Question: I am trying to build an application that generates a custom list item which will be displayed on the screen dynamicly(like contact list update), and have the following code which works pretty well on both IE and Firefox.
'''
<html>
<head>
<style type="text/css">
.divCss table{
width:100%;
height:130px;
}
.divCss {
width:100%;
height:100%;
border:solid 1px #c0c0c0;
background-color:#999000;
font-size:11px;
font-family:verdana;
color:#000;
}
.divCss table:hover{
background-color :#FF9900;
}
</style>
<script type="text/javascript" language="javascript">
var elementCounts = 0;
function myItemClicked(item)
{
alert("item clicked:"+item.id);
}
function createItem()
{
var pTag = document.createElement("p");
var tableTag = document.createElement("table");
tableTag.id = "" + (elementCounts++);
tableTag.setAttribute("border","1");
tableTag.setAttribute("cellpadding","5");
tableTag.setAttribute("width","100%");
tableTag.setAttribute("height","130px");
tableTag.onclick = function() {myItemClicked(this);};
var tBody = document.createElement("tbody");
var tr1Tag = document.createElement("tr");
var tdImageTag = document.createElement("td");
tdImageTag .setAttribute("width","100px");
tdImageTag .setAttribute("rowspan","2");
var imgTag = document.createElement("img");
imgTag.setAttribute("width","100px");
imgTag.setAttribute("height","100px");
imgTag.id = "avatar";
tdImageTag .appendChild(imgTag);
var tdTextTag= document.createElement("td");
tdTextTag.setAttribute("height","30%");
tdTextTag.setAttribute("nowrap","1");
tdTextTag.setAttribute("style","font-weight: bold; font-size: 20px;");
tdTextTag.id = "text";
tdTextTag.innerHTML = "text";
tr1Tag.appendChild(tdImageTag);
tr1Tag.appendChild(tdTextTag);
var tr2Tag = document.createElement("tr");
var tdAnotherTextTag = document.createElement("td");
tdAnotherTextTag.setAttribute("valign","top");
tdAnotherTextTag.id = "anotherText";
tdAnotherTextTag.innerHTML = "Another Text";
tr2Tag.appendChild(tdAnotherTextTag );
tBody.appendChild(tr1Tag);
tBody.appendChild(tr2Tag);
tableTag.appendChild(tBody);
tableTag.className ="divCss";
pTag.appendChild(tableTag);
document.getElementById("list").appendChild(pTag);
}
function clearList()
{
document.getElementById("list").innerHTML = "";
elementCounts = 0;
}
</script>
</head>
<body>
<input id="btn1" type="button" value="create item" onclick="createItem();" />
<input id="btn2" type="button" value="clear list" onclick="clearList();" />
<div id="list" class="divCss" style="overflow: scroll;"></div>
</body>
</html>
'''
This code generates a new table element on click of "create item" button and adds it inside a div element on the main page.
The table element is supposed to be like the following
'''
+---------------+--------------------+
| | Text |
| Image with | |
| rowspan of +--------------------|
| 2 | Another Text |
| | |
+---------------+--------------------+
'''
The above code does showup properly on firefox, however on IE, the rowspan is kinda ignored and the output looks like
'''
+---------------+--------------------+
| Image with | Text |
|rowspan ignored| |
|---------------+--------------------|
| Another Text | |
| | |
+---------------+--------------------+
'''
Can anyone help me why this must be happening? I also checked writing direct tags ( instead of using createElement and appendChild), and that works, but the dynamic generation seems to be problamatic. Am I doing anything worng here?
Also, after adding the generated table elements in the div element ( "list" ), there seems to be some gap between consecutive table elements and am not able to remove it even if i specify margin and padding as 0 in div tag.
Any help would be much appreciated.
Thanks.
Here is the output as expected: ( This works in jsfiddle as suggessted by Shadow Wizard ).
'''
+------------------------------------+
| List Element 1 |
+---------------+--------------------+
| | Text |
| Image with | |
| rowspan of +--------------------|
| 2 | Another Text |
| | |
+---------------+--------------------+
| List Element 2 |
+---------------+--------------------+
| | Text |
| Image with | |
| rowspan of +--------------------|
| 2 | Another Text |
| | |
+---------------+--------------------+
| List Element 3 |
+---------------+--------------------+
| | Text |
| Image with | |
| rowspan of +--------------------|
| 2 | Another Text |
| | |
+---------------+--------------------+
'''
Here is the output that i get on chrome, ie, firefox..
'''
+------------------------------------+
| List Element 1 |
+---------------+--------------------+
| | Text |
| Image with | |
| rowspan of +--------------------|
| 2 | Another Text |
| | |
+---------------+--------------------+
Gap
+------------------------------------+
| List Element 2 |
+---------------+--------------------+
| | Text |
| Image with | |
| rowspan of +--------------------|
| 2 | Another Text |
| | |
+---------------+--------------------+
Gap
+------------------------------------+
| List Element 3 |
+---------------+--------------------+
| | Text |
| Image with | |
| rowspan of +--------------------|
| 2 | Another Text |
| | |
+---------------+--------------------+
'''
Sorry for explaining things like this. I was not able to upload my snapshots. However, you can see the difference between jsfiddle and other browser effects by opening the page as html file in any browser.
EDIT (Shadow_Wizard) - here is the screenshot:
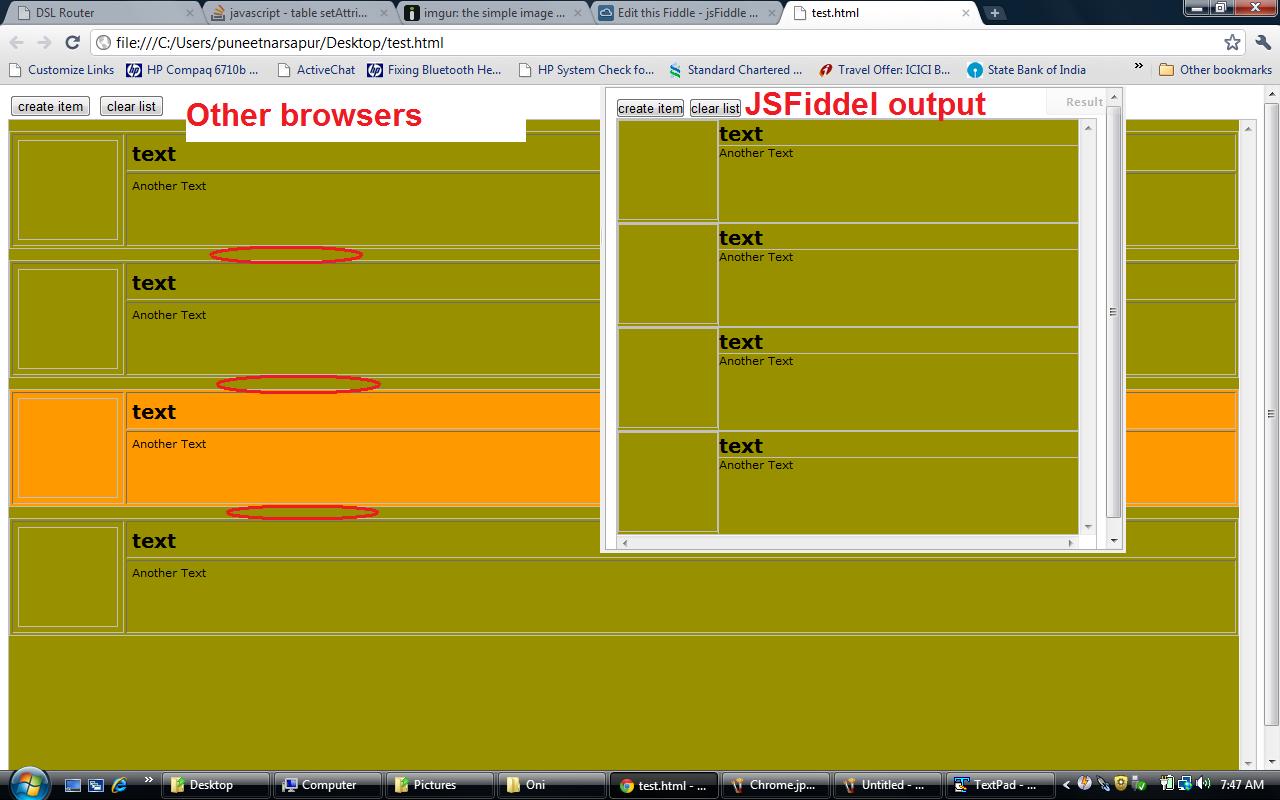
Answer: In IE, the 'attributes' are pretty limited and better be set "directly" and not via 'setAttribute'.
Try this instead:
'''
tdImageTag.rowSpan = 2;
'''
Same for width and height: those better be set as part of the 'style':
'''
imgTag.style.width = "100px";
imgTag.style.height = "100px";
'''
Edit: by gaps do you mean the parts marked with red circles?

Edit II: if you see difference between jsFiddle and your own file it might mean you're missing DOCTYPE declaration. Try adding this line on top of your code, above the '<html>' tag:
'''
<!DOCTYPE html PUBLIC "-//W3C//DTD XHTML 1.0 Transitional//EN" "http://www.w3.org/TR/xhtml1/DTD/xhtml1-transitional.dtd">
'''
jsFiddle is adding such line by itself, you can View Source to see it.
Also, I saw you're running the file locally... that's also not good you better run it as part of website to simulate "real" web page.